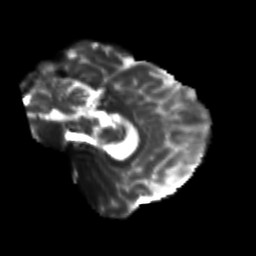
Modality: T2w
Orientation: sagittal
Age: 25
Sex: male
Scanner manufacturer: siemens
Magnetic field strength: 3 T
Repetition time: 3.5 s
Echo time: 0.125 s